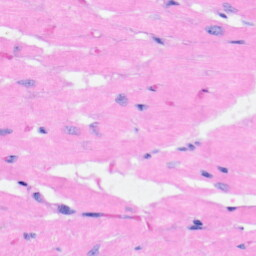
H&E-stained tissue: Heart